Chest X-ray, AP view. Patient: 38 years old, sex M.
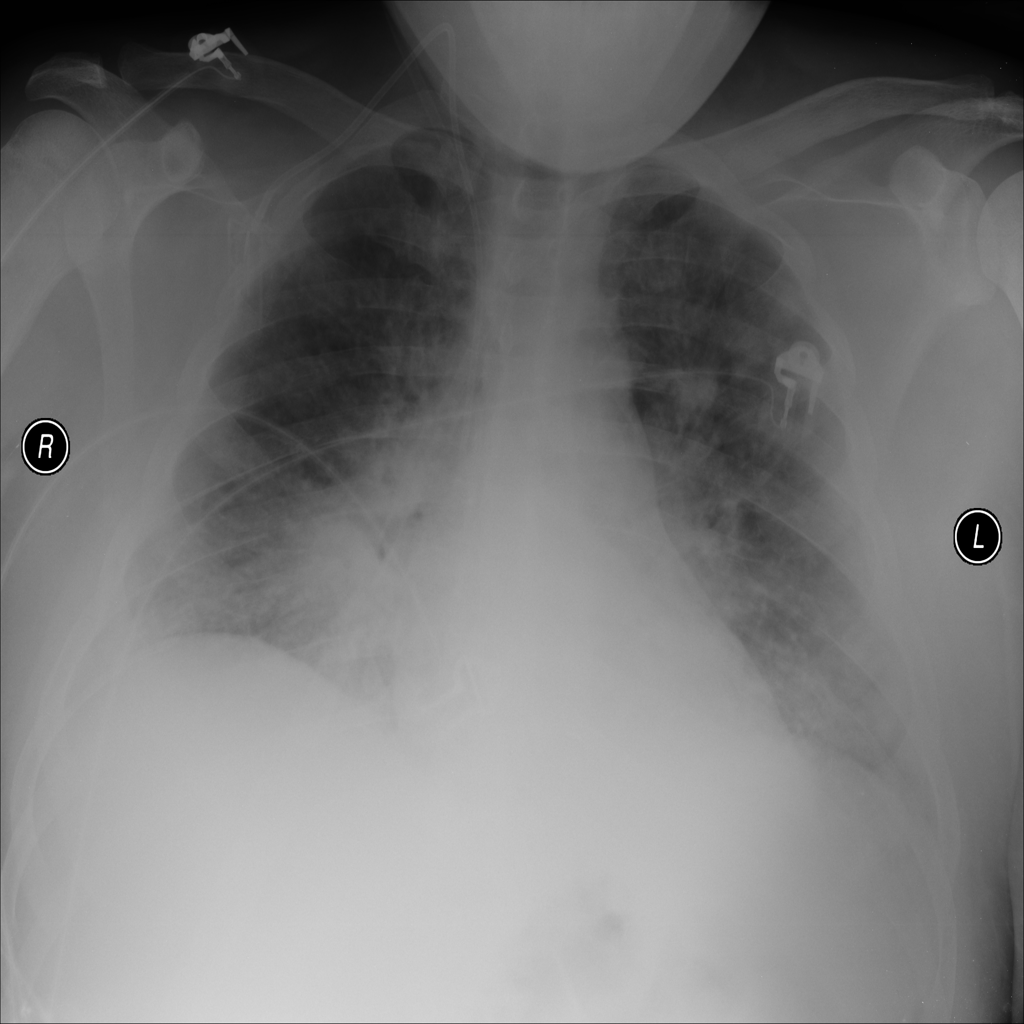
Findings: Infiltration, Nodule